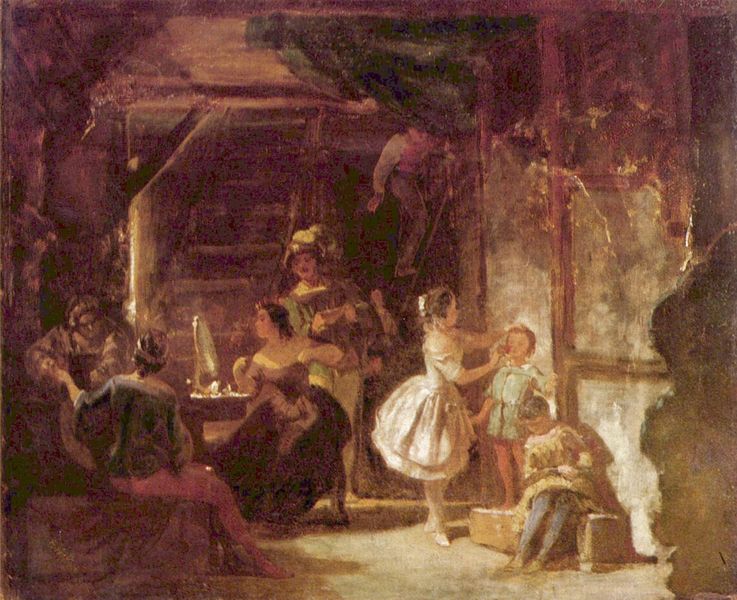
Titel: Hinter den Kulissen
Künstler: Carl Spitzweg
Standort: München
Institution: Neue Pinakothek
Schlagwörter: blau, dunkel, gemälde, mann, schatten, weiß, frauen, menschen, mädchen, sitzen, bar, braun, damen, fenster, frankreich, frau, frisur, frisuren, holz, hut, kleid, kleider, lampe, licht, männer, paris, raum, schwarz, stuhl, stühle, stützen, szene, tisch, türkis, zimmer, dach, dame, haus, rot, malerei, rock, kneipe, trinken, wand, falten, faru, federn, rembrandt, stehen, bild, herr, innenraum, portrait, porträt, spiegel, vorhang, öl, hütte, boden, haare, interieur, decke, familie, familienporträt, kind, mutter, theater, tänzerin, rosa, genre, kinder, schuppen, federbusch, taille, rückenansicht, düster, ballerina, ballett, tutu, lehm, giebel, lila, violett, bank, besucher, leiter, treppe, essen, spielen, widerschein, lesen, atelier, balken, menzel, stube, stufen, lichteinfall, junge, dekolleté, schauspiel, unscharf, dirne, waschen, eng, keller, truhe, knabe, soldat, leinwand, kiste, trüb, frisiertisch, schein, schminktisch, toilette, putz, einfarbig, mittelalter, strumpfhose, kostüme, bürsten, gaderobe, garderobe, watteau, kunde, halbdunkel, aufbruch, frisieren, schminken, streben, dachboden, gasthaus, familienportrait, kellerraum, luke, gebälk, eid, studen, hausmädchen, rembrand, stiege, galan, rauen, weisses kleid, duster, bordell, pudern, hure, familiär, scleier, familienszene, lancret, aodolf, sitzen stehen, piegel, 1700, spielge, sspiegel, mädchen#frau